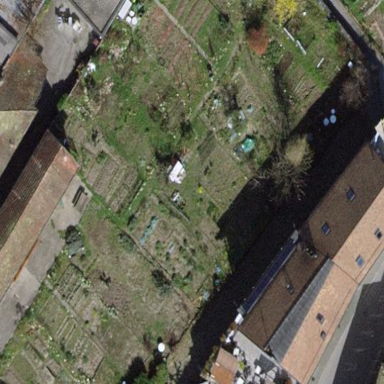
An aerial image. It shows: Area designated for allotments.